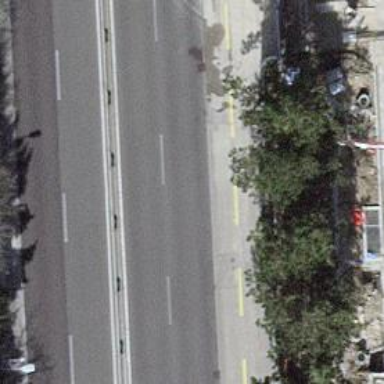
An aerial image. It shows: Primary highway with asphalt surface. There is cycle track on the right side.